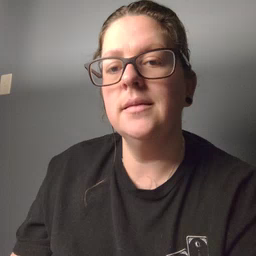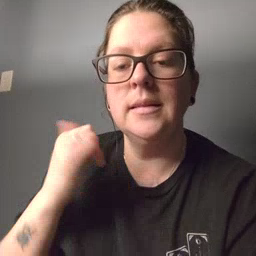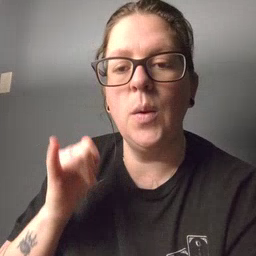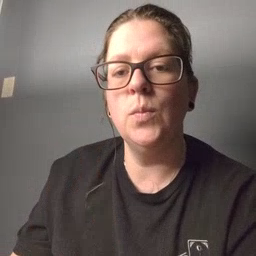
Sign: yellow